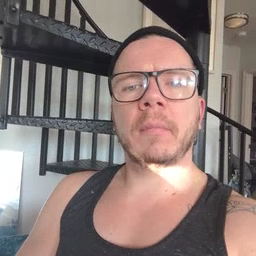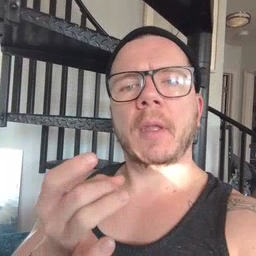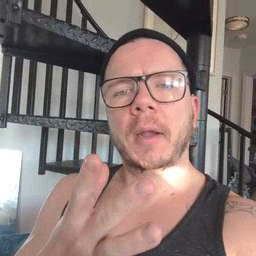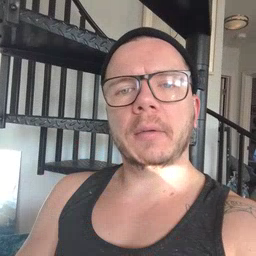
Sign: hate